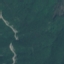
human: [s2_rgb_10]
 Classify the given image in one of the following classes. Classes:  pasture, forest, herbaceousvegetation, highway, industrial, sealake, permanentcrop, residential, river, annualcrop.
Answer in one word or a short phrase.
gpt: Forest